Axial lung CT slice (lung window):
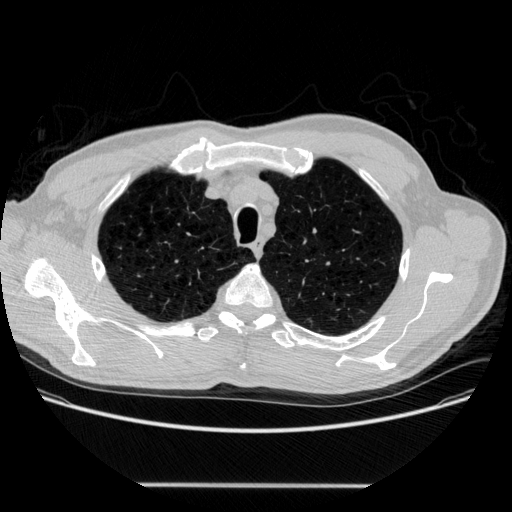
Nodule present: no